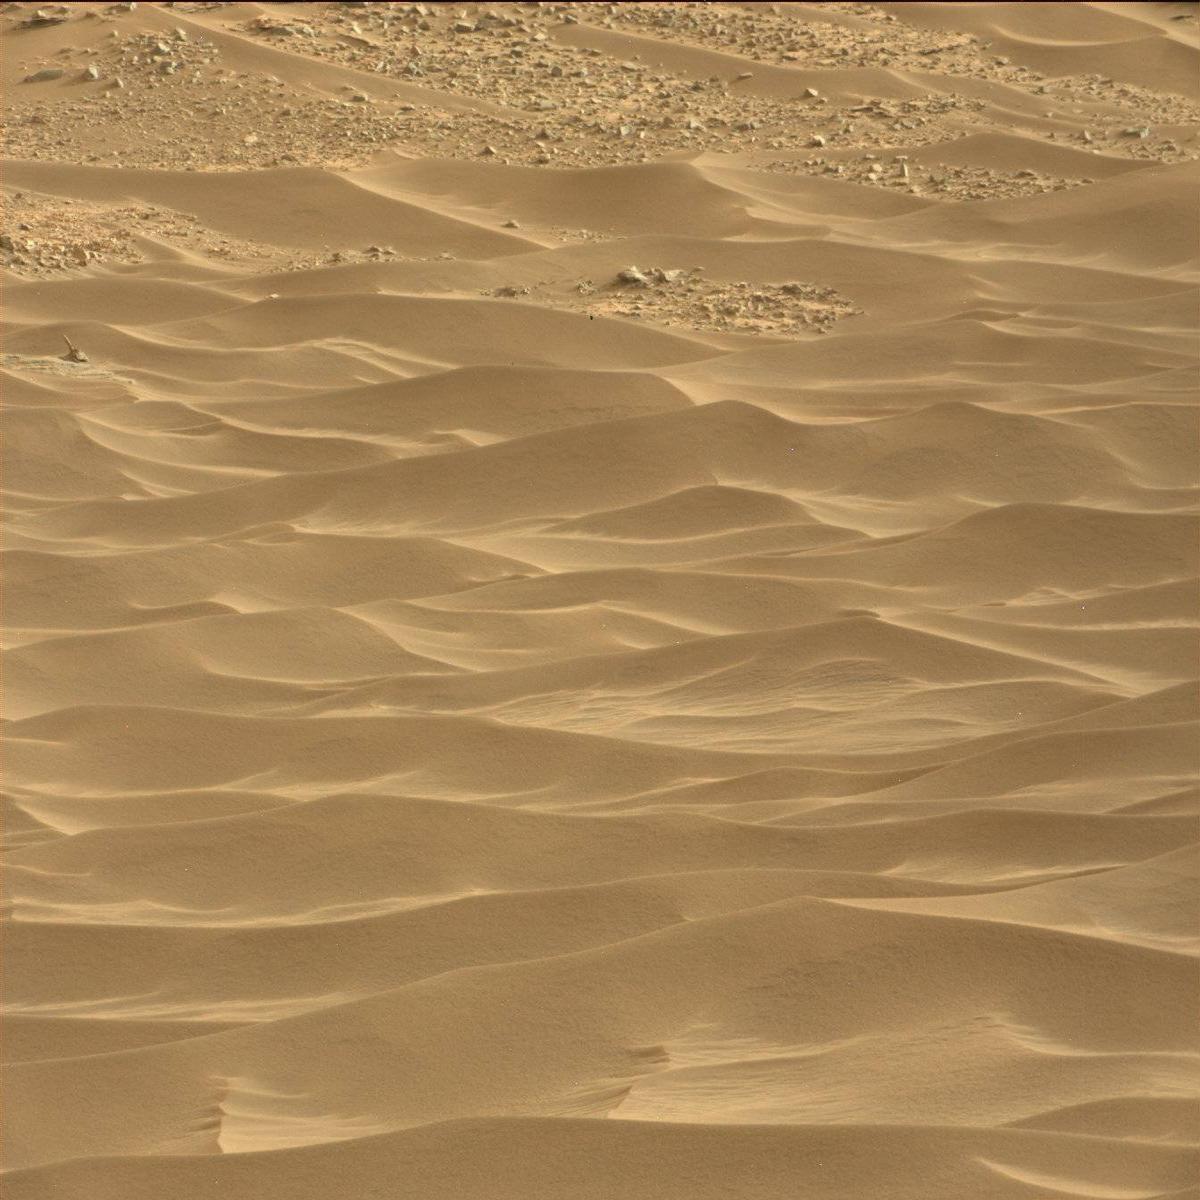
Terrain classes present: Sand / Soil